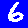
Digit: 6